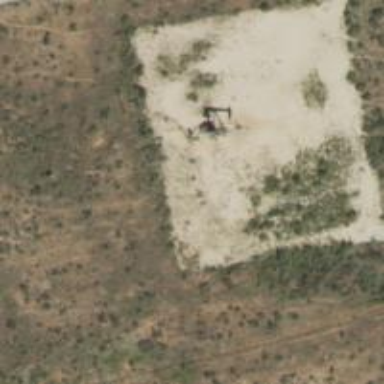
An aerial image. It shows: Petroleum well.